Interaction volume radius: 10 \u00c5
Interaction volume height: 25 \u00c5
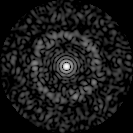
Disorder parameter: 0.8355